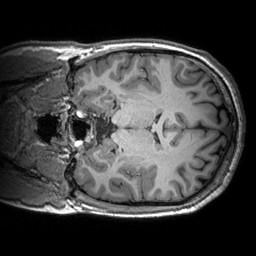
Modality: T1w
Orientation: coronal
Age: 26
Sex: male
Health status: healthy
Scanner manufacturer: siemens
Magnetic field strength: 3 T
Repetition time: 2.53 s
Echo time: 0.00288 s